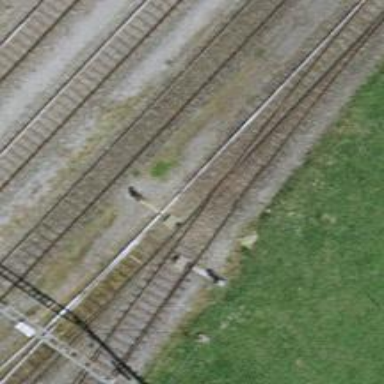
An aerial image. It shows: Railway switch.